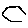
Label: hexagon